Question: I want to add "Origin" to Header to url works. I'm using Alamofire but seemly it not support. Anyone have experienced with this, please help me!!
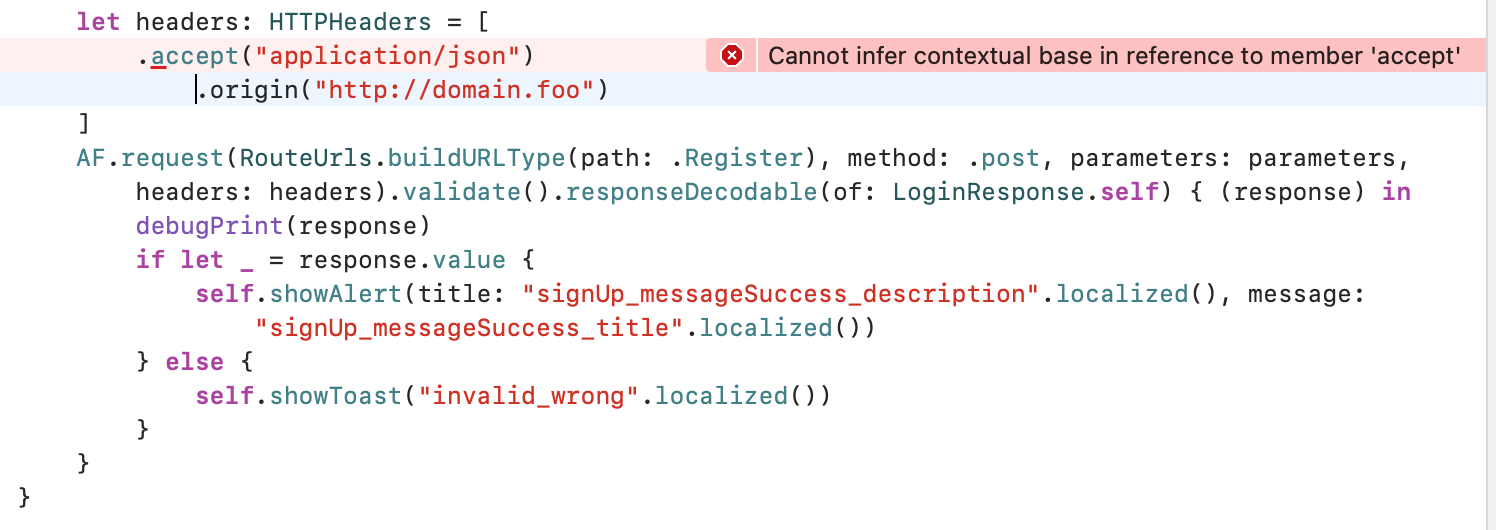
Answer: You can add the header in Alamofire in following way using key/value pair.
'''
let headers: HTTPHeaders = ["Accept": "application/json",
"Origin": "http://domain.foo"
]
'''